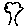
Label: tree